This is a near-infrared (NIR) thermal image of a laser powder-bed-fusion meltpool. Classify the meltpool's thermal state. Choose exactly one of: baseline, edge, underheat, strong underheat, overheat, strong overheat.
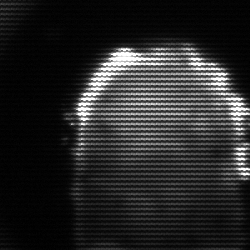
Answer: baseline